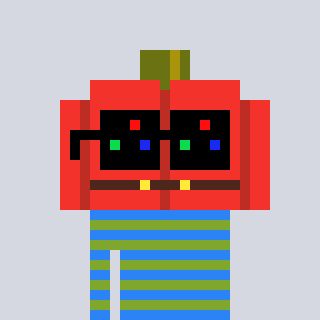
a pixel art character with square black sunglasses, a pumpkin-shaped head and a slimegreen-colored body on a cool background